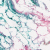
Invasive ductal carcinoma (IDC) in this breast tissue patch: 0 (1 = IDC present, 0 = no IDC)